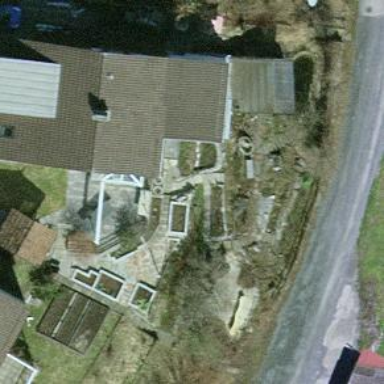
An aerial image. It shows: Simple house.